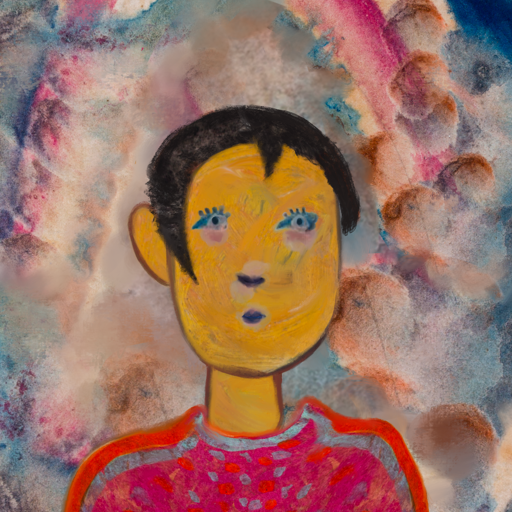
Background: Rupkatha, Head And Neck Front: After_Raid, Face Front: Hill_Girl, Bust: Sisters, Hair Front: Roy_Bahadur, Head Accessory: Blank, Second Necklace: Blank, Necklace: Blank, Baby: Blank